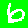
Digit: 6